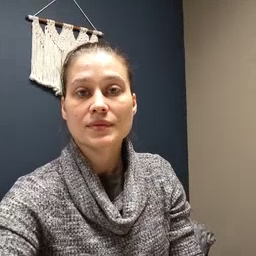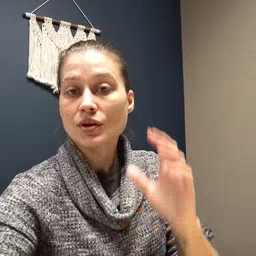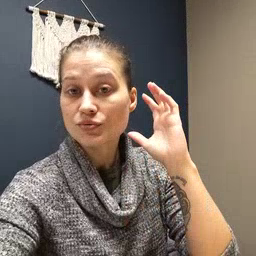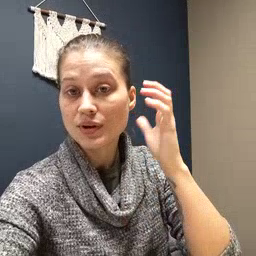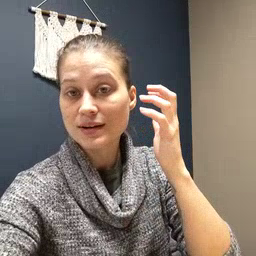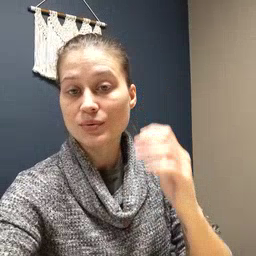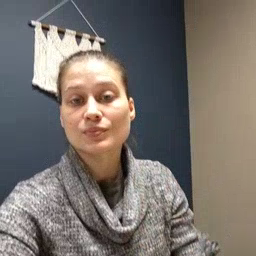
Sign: radio